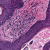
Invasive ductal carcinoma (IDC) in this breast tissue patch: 0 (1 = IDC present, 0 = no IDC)